Group 1:
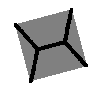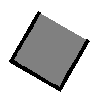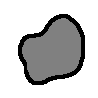
Group 2:
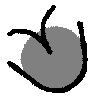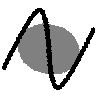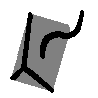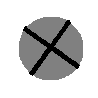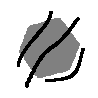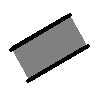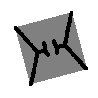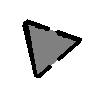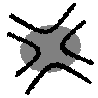
Rule separating the two groups: No straight path passes from a white region to a grey one, then to white again (without hitting black) vs. such a path exists.
Concepts: imagined_line_or_curve
Author: Leo Crabbe